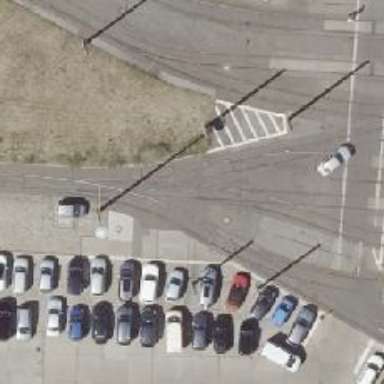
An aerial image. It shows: Tram railway running through yard with contact lines for electrification.